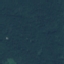
Land use / land cover class: Forest